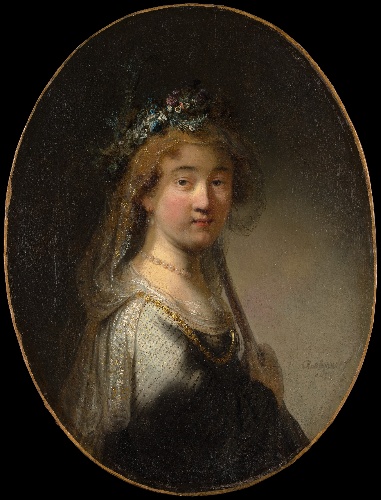
Title: A Young Woman as a Shepherdess
Artist: Govert Flinck
Artist bio: Dutch, Cleve 1615–1660 Amsterdam
Object type: Painting
Classification: Paintings
Medium: Oil on canvas, transferred from wood
Dimensions: Oval, 26 1/4 x 19 7/8 in. (66.7 x 50.5 cm)
Department: European Paintings
Credit line: Bequest of Lillian S. Timken, 1959
Accession year: 1960
Repository: Metropolitan Museum of Art, New York, NY
Tags: Portraits|Women